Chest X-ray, AP view. Patient: 26 years old, sex M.
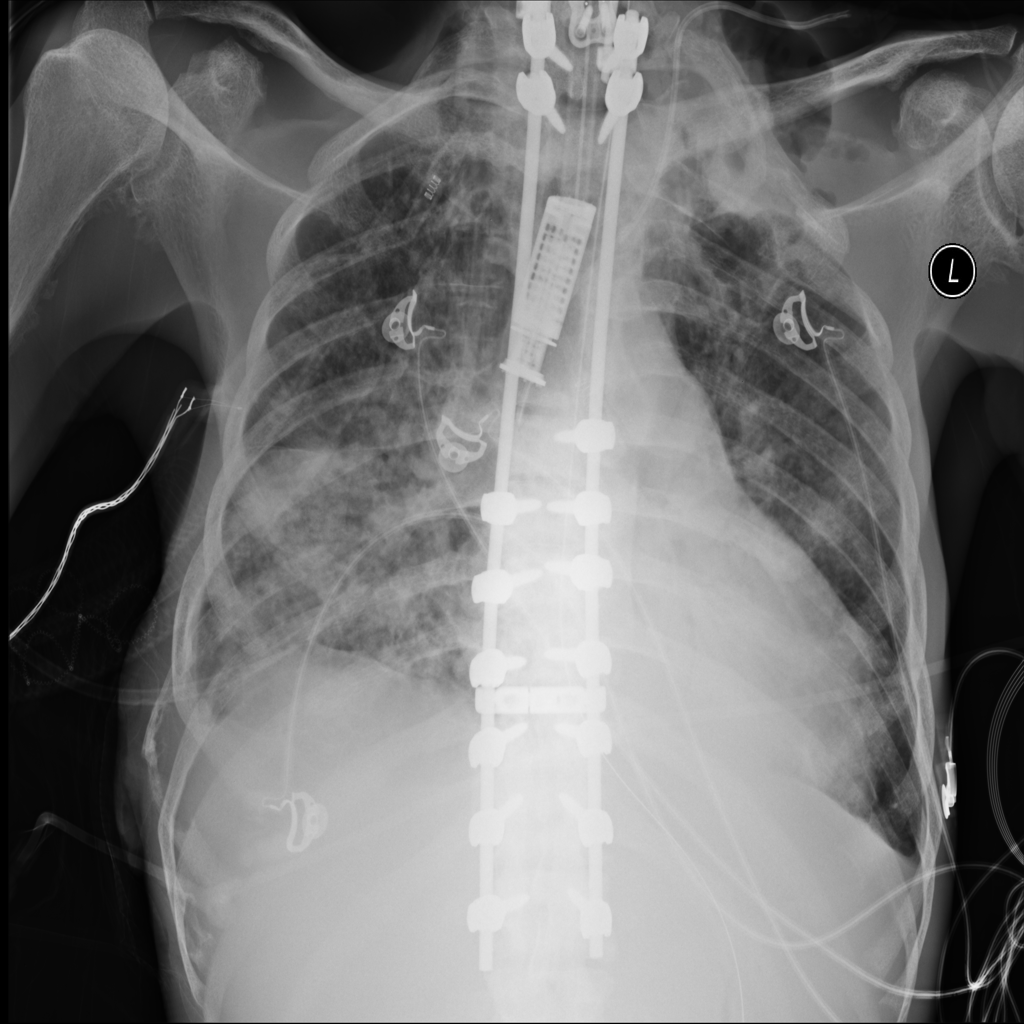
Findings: No Finding